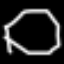
Label: octagon